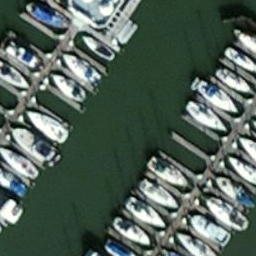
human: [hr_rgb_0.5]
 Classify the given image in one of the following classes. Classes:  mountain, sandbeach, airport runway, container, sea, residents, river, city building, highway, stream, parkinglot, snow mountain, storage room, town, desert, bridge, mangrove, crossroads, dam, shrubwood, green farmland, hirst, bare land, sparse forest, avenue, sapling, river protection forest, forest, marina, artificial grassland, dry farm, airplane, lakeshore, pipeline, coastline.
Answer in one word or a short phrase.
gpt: marina